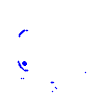
Particle: electron